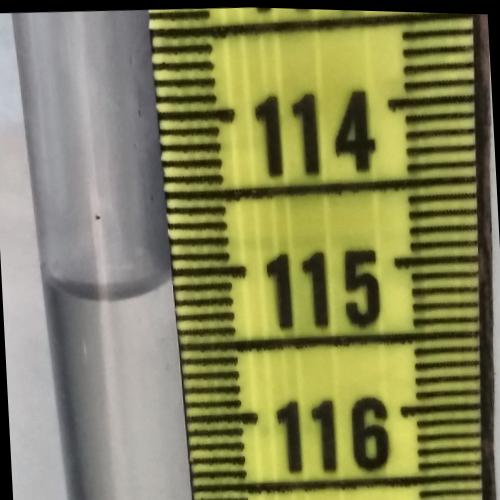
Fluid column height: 115.1 cm